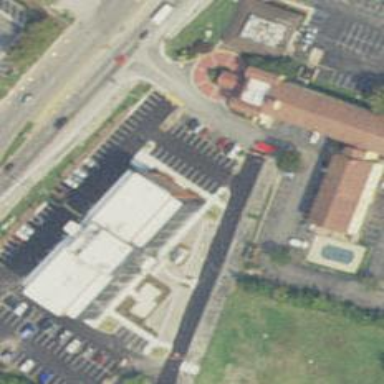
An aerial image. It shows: Commercial building.